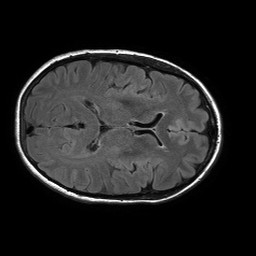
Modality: FLAIR
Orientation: axial
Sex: female
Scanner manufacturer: philips
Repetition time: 11 s
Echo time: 0.125 s